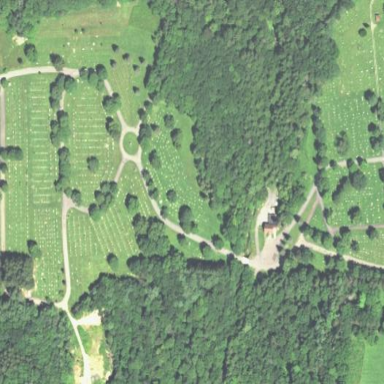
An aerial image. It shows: Cemetery.